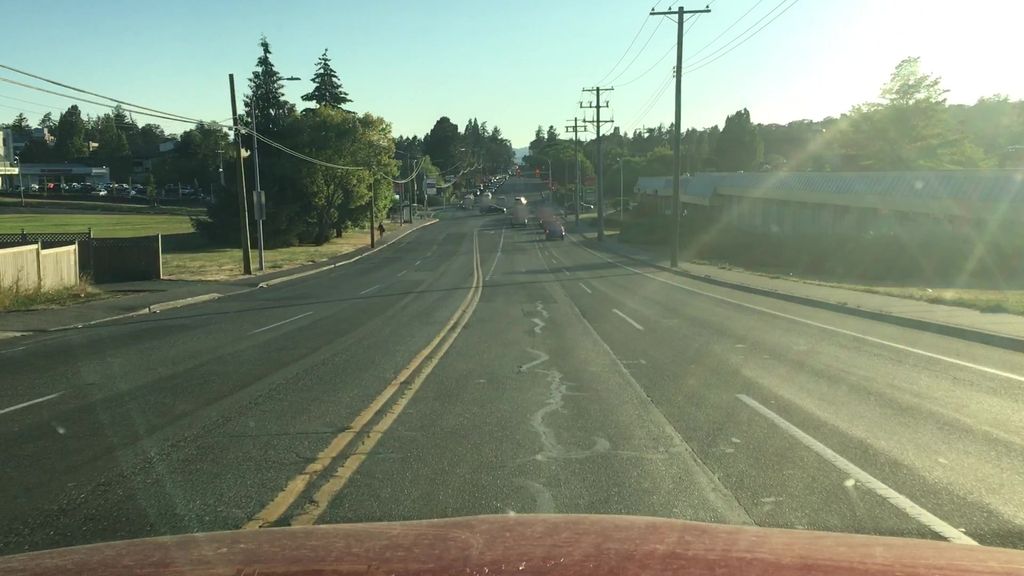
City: victoria